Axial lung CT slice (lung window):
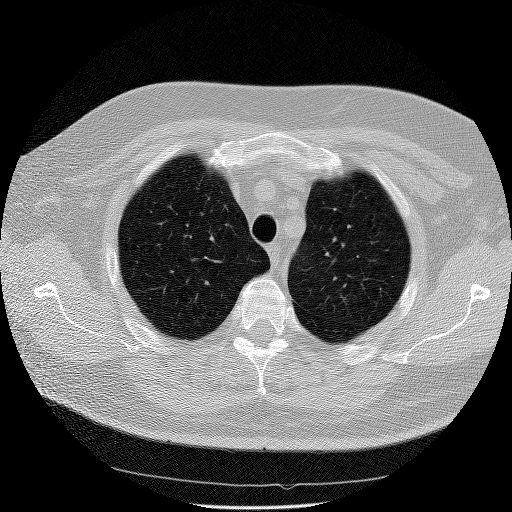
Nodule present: no